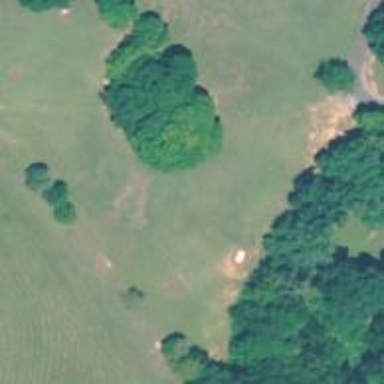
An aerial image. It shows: Disc golf tee.